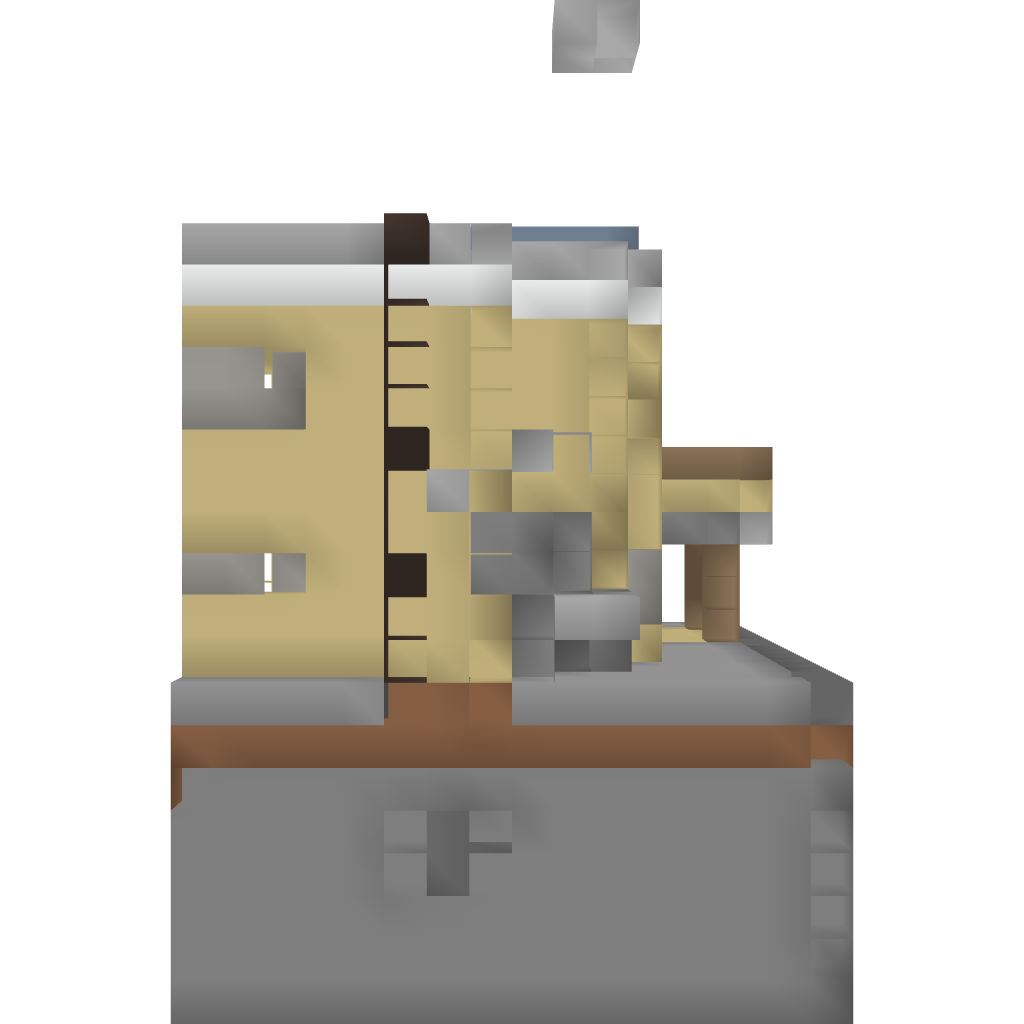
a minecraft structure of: A Schwoerer Haus Building